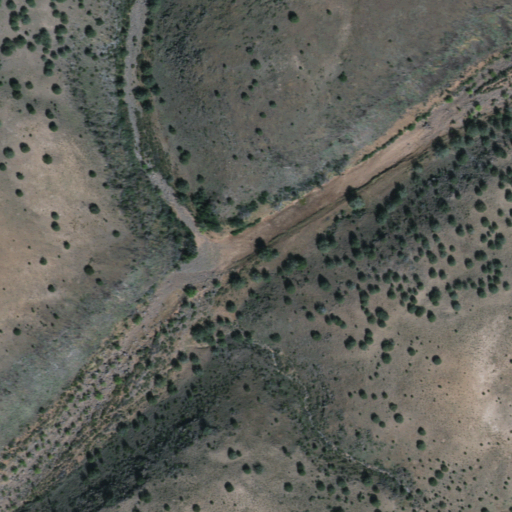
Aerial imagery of valley in Arizona named McIntyre Canyon containing only shrub